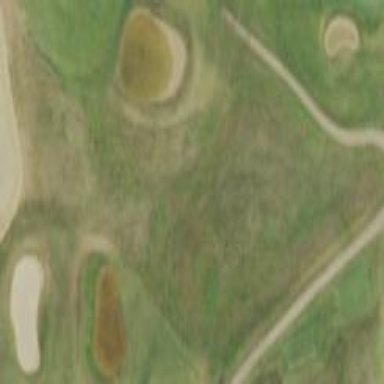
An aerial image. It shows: Rough golf area surrounded by grassland.